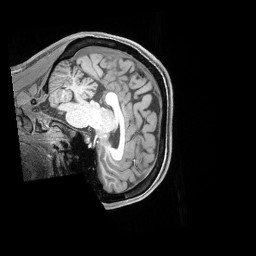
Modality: T1w
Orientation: sagittal
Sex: female
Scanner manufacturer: siemens
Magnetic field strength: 3 T
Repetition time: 2.4 s
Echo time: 0.00222 s